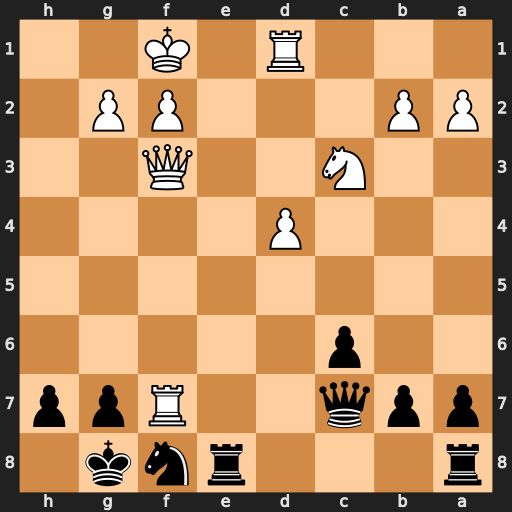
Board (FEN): r3rnk1/ppq2Rpp/2p5/8/3P4/2N2Q2/PP3PP1/3R1K2
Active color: b
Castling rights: -
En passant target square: -
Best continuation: Qxf7 Qxf7+ Kxf7